Question: The following snippet below came from a *.xsd (XML Schema built in Visual Studio) file. I'm trying to figure out where the SQL code lives for the data that can be retrieved with these Strongly Typed .NET tables. I looked everywhere, and cannot find it. Only two of the tables match actual table names in my database. Are these primary and foreign keys configured in Visual Studio for this XSD or are these keys found in the SQL database? If I double click the *.xsd, I can see the tables, but I don't know what data is queried from the database unless I use the SQL profiler. If someone can explain, that would be great.

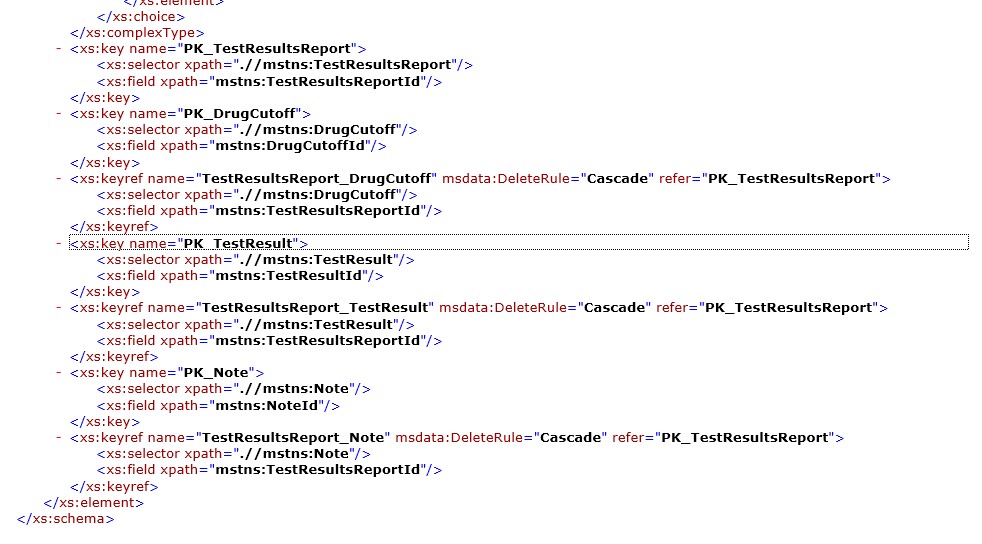
Answer: Found this PDF to be the best resource online so far:
<URL>
Strongly Typed Datasets starts on page 49. The only problem is that it isn't helping me answer the question I had. When I drag a table from the Server Explorer to the *.xsd file, a TableAdaptor gets created with a method called Fill,GetData(). When created manually, this doesn't get created. It also says it automatically updates the web.config file with connection string information. However, the tables I'm trying to figure out don't have this TableAdaptor. The keys don't seem to be related to SQL at all. They are purely based on the Table in the Visual Studio XSD Designer based on columns created there. I'd still like to know how the data is ultimately mapped to SQL and to what tables.